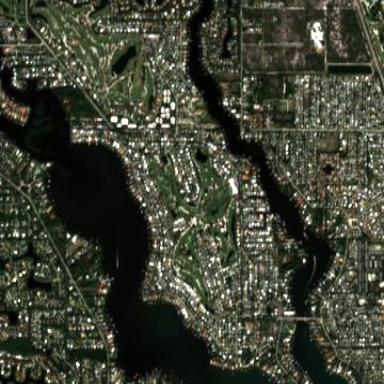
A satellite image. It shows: Golf course surrounded by greenery.